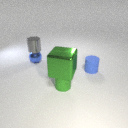
small blue metal sphere to the left of small blue rubber cylinder